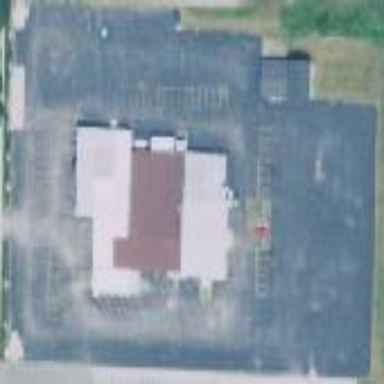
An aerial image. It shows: Parking area.